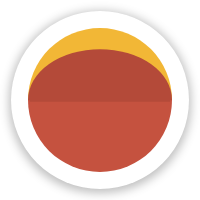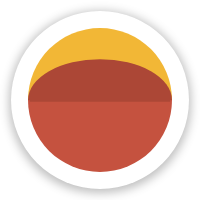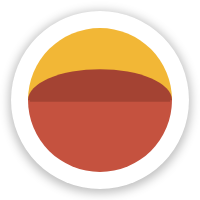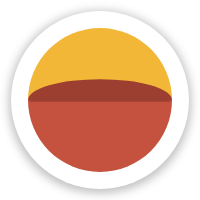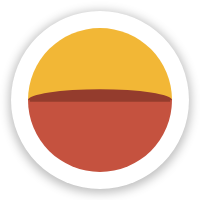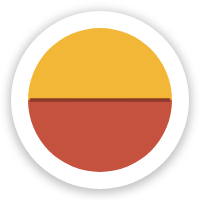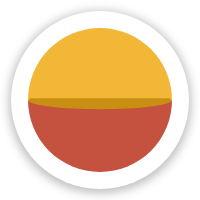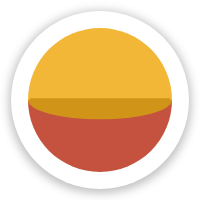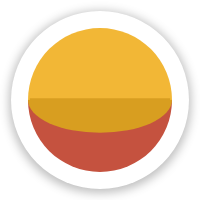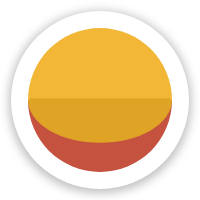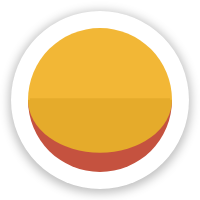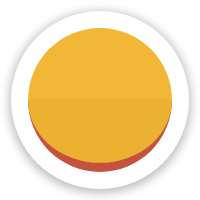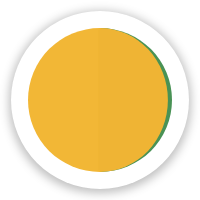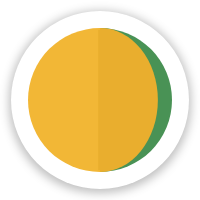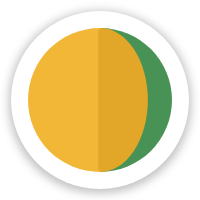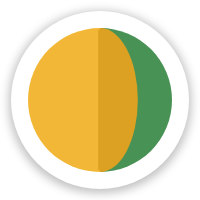
Cursor type: wait
OS/theme: linux-google-cursor
Variant: blue